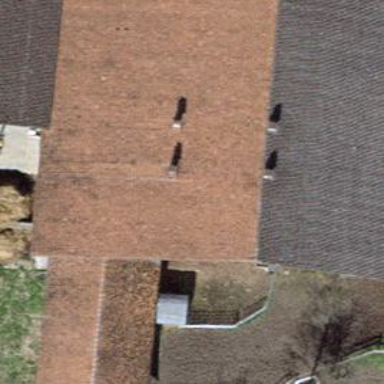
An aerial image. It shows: Gabled roof on farm auxiliary building.